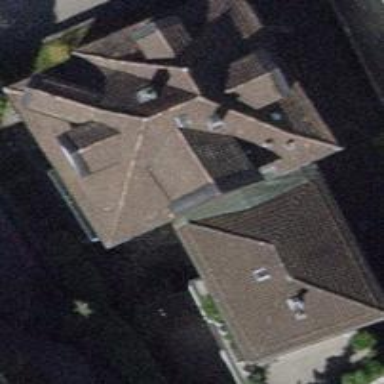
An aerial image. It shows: Semi-detached house.